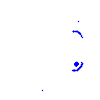
Particle: electron